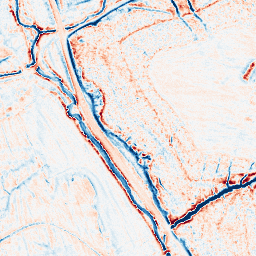
Category: edge_preserving
Decomposition family: anisotropic_diffusion
Decomposition parameters: iterations: 50
kappa: 30
gamma: 0.05
Upsampling method: regularized
Upsampling parameters: scale: 4
lambda_reg: 0.001
Upsampling scale: 4